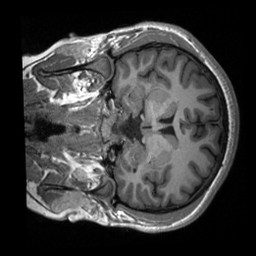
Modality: T1w
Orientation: coronal
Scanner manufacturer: siemens
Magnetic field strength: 3 T
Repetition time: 2.3 s
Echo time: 0.00232 s